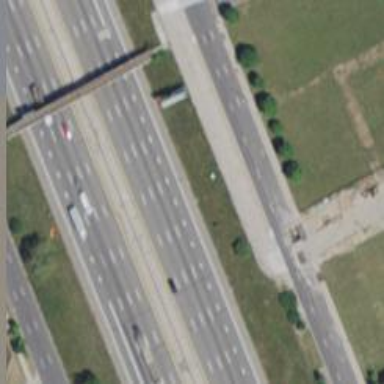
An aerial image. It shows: Motorway junction.